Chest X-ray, AP view. Patient: 39 years old, sex M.
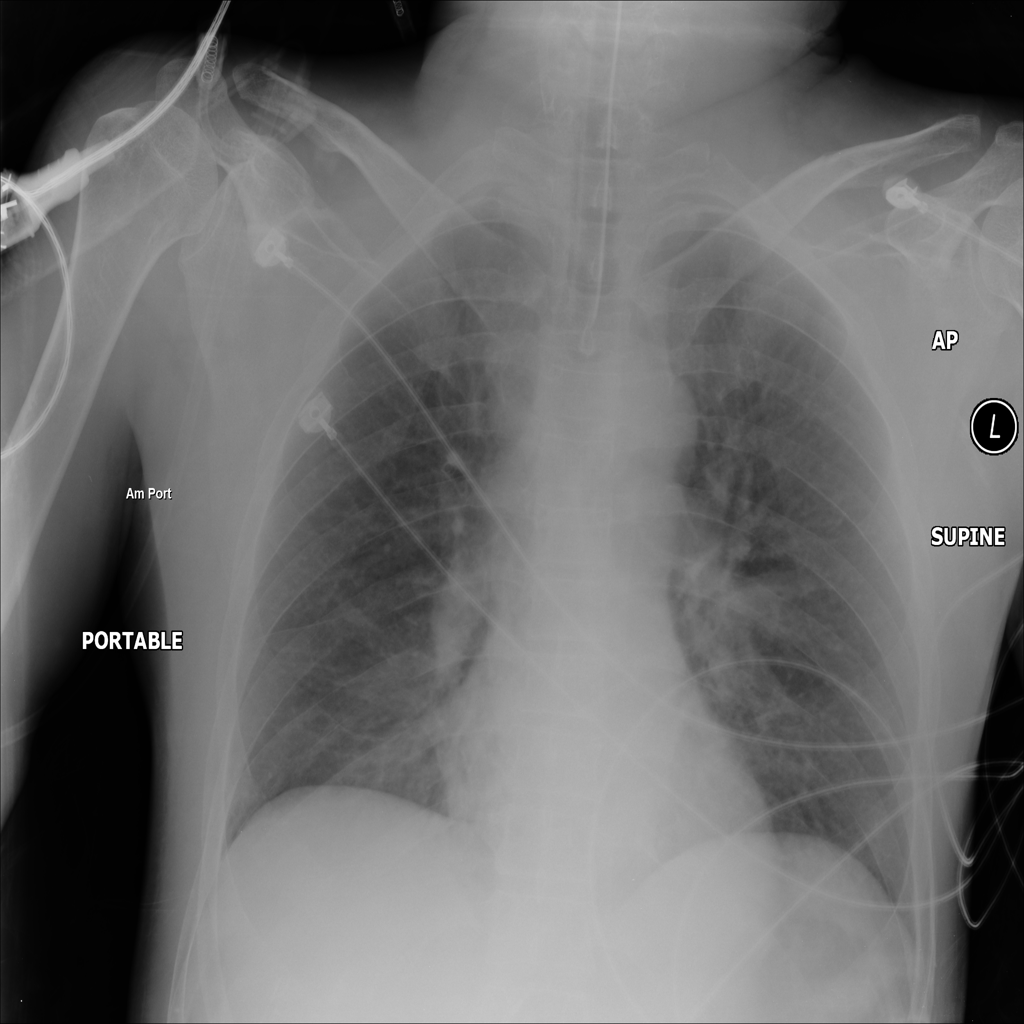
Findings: Atelectasis